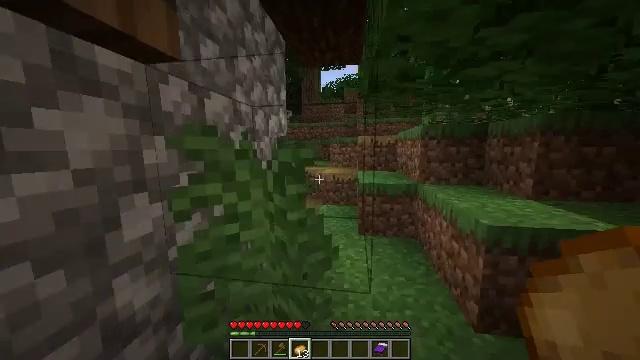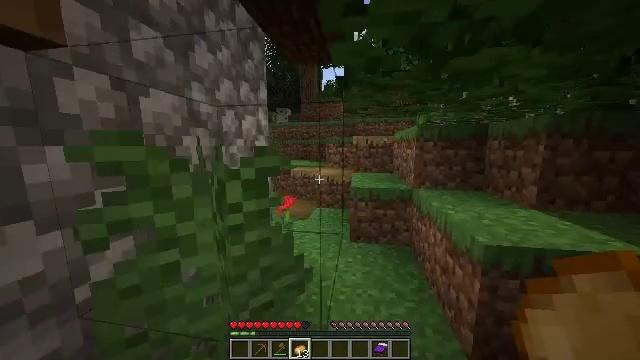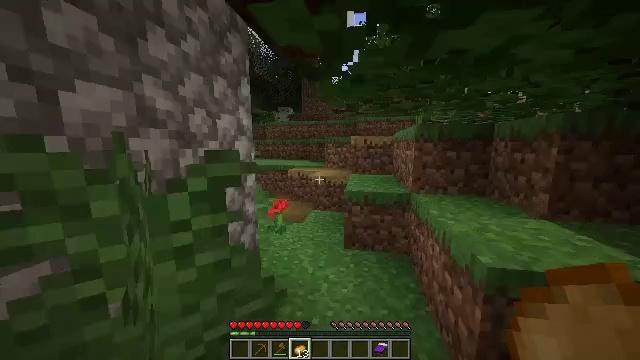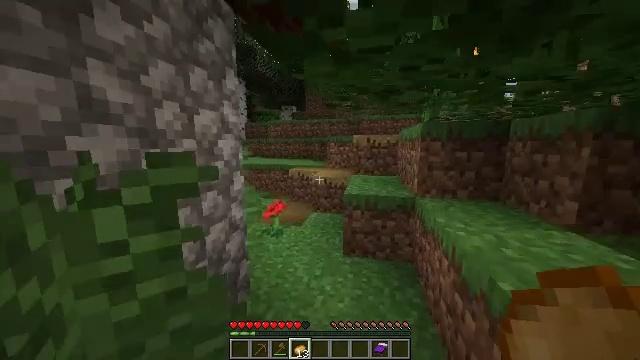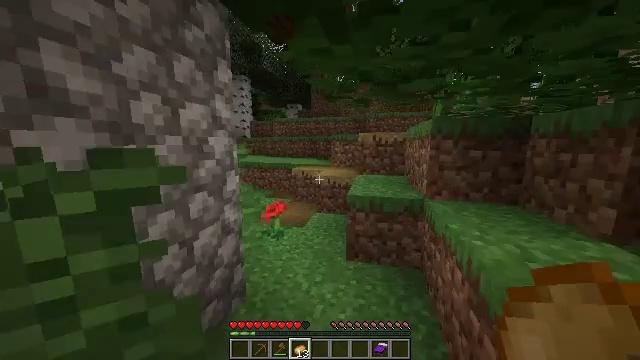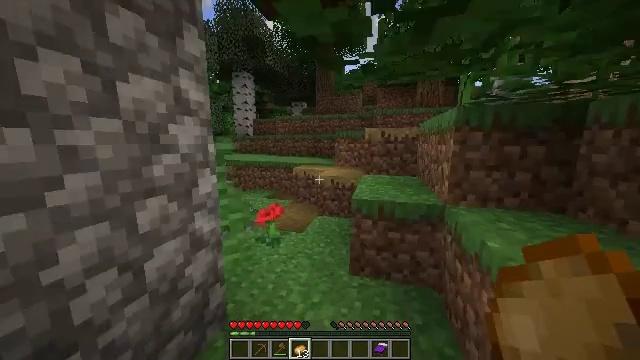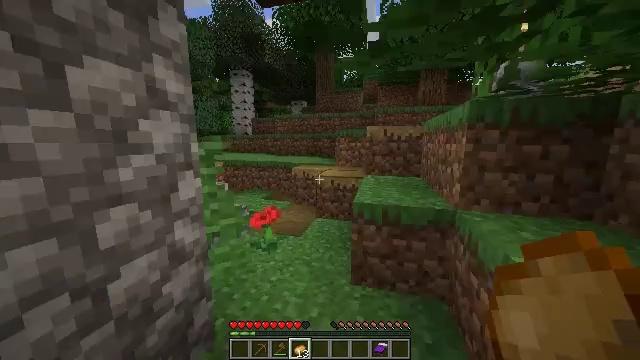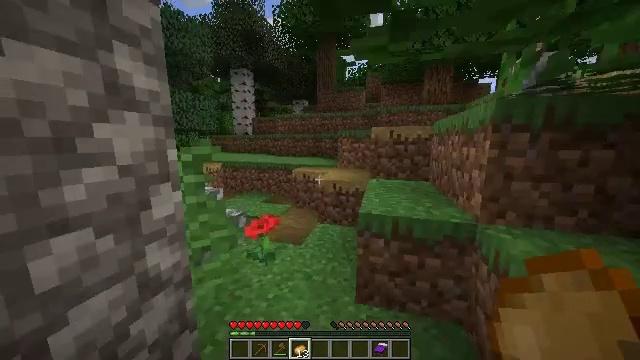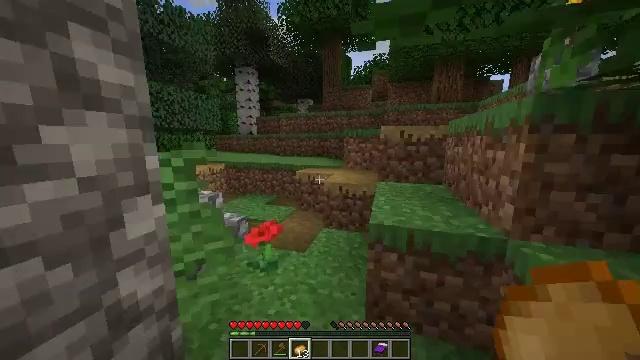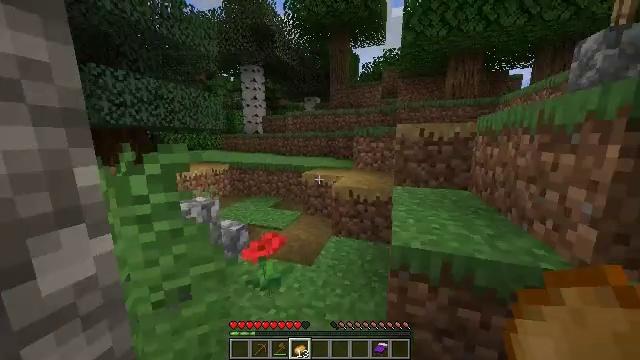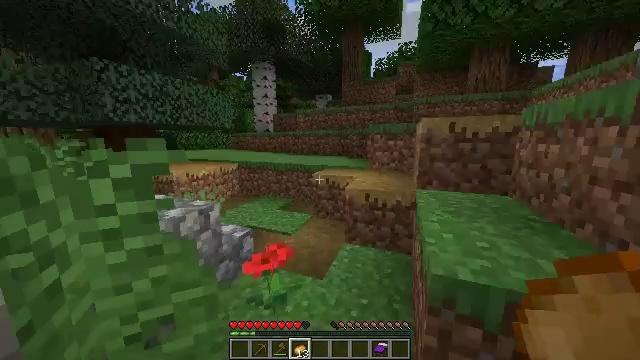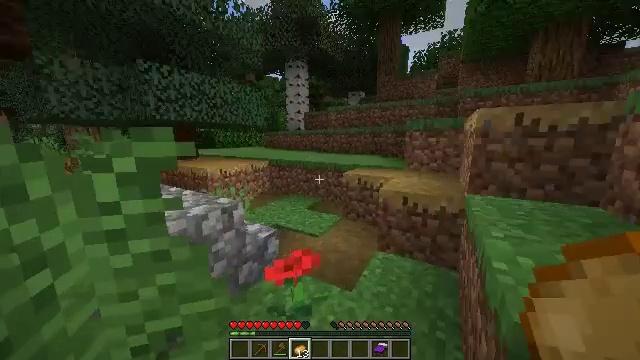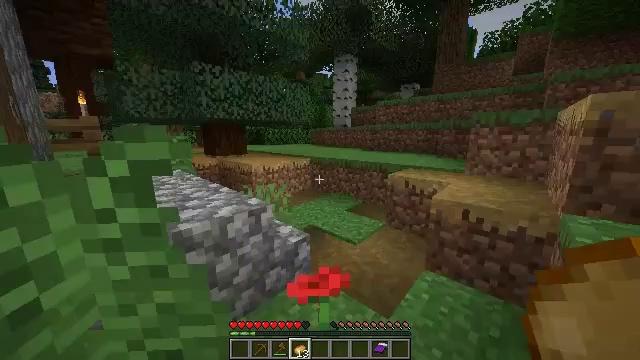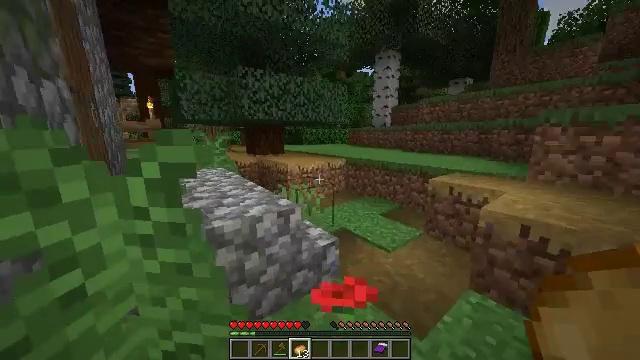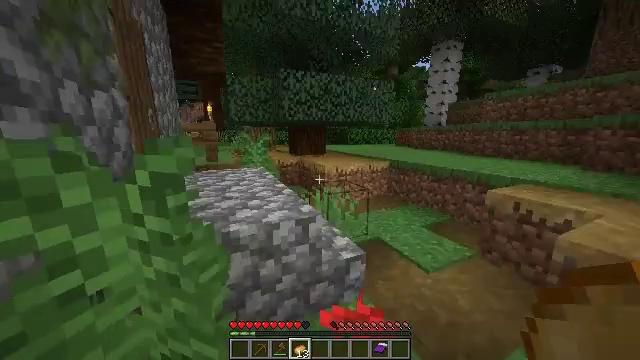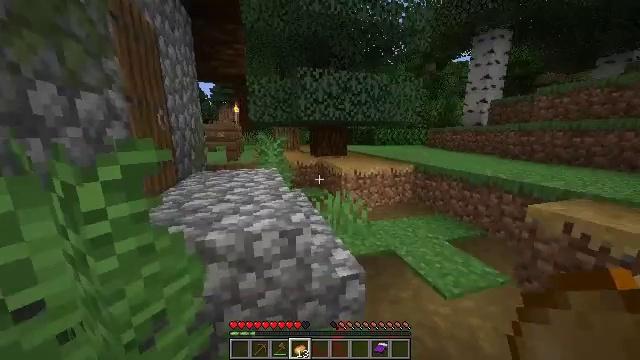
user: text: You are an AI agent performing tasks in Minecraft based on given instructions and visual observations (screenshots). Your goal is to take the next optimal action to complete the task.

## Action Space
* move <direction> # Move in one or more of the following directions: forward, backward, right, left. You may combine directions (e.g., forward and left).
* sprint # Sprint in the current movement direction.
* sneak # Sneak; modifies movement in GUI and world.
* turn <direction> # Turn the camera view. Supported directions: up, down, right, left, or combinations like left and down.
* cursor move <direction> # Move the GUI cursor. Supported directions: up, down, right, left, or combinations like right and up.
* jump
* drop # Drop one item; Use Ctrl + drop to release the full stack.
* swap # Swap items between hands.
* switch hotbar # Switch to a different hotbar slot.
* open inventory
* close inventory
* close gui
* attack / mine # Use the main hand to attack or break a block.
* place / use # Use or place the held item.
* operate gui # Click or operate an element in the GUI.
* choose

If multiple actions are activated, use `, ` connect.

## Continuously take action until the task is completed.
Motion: motion action
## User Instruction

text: Destroy the smoker to move it.
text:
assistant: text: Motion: move forward and move right
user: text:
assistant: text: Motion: move forward, turn left
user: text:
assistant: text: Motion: move forward, turn left
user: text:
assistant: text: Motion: move forward, turn left
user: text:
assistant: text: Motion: move forward, turn left
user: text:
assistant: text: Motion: move forward
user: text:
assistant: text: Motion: move forward
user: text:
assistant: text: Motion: move forward, turn left
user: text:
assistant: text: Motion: move forward, turn left
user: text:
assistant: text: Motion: move forward, turn left
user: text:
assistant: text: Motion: move forward, turn left
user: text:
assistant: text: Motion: move forward and move right, turn left
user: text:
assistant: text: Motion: move forward and move right, turn left
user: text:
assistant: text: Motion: move forward and move right, turn left
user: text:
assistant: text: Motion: move forward and move right, turn left
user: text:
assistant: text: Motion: move forward and move right, turn left
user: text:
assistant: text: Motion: move forward and move right, turn left
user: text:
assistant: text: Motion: move forward and move right, turn left
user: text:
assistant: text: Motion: move forward and move right, turn left
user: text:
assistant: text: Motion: move forward and move right, turn left
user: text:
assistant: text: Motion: move forward and move right, turn left
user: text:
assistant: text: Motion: move forward and move right, turn left
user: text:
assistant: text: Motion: move forward, turn left
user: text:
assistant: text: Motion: move forward, turn left and up
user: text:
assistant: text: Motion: move forward, turn left and up
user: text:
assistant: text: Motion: move forward, turn left
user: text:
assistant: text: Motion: move forward, turn left
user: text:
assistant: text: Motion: move forward, turn left
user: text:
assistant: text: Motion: move forward, turn left
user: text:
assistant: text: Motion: move forward, turn left, use / place